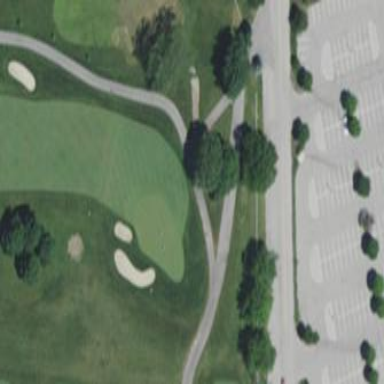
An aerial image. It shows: Grassy area designated as golf fairway.